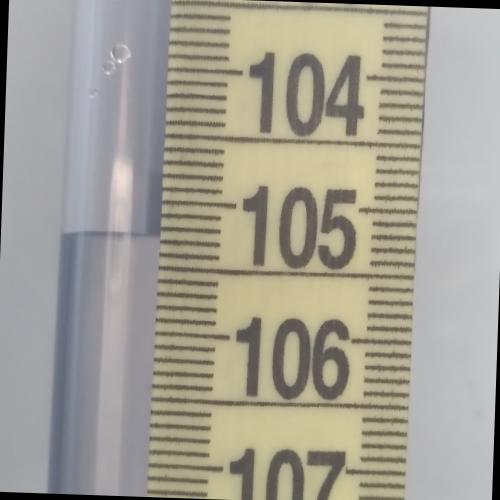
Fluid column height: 105.3 cm